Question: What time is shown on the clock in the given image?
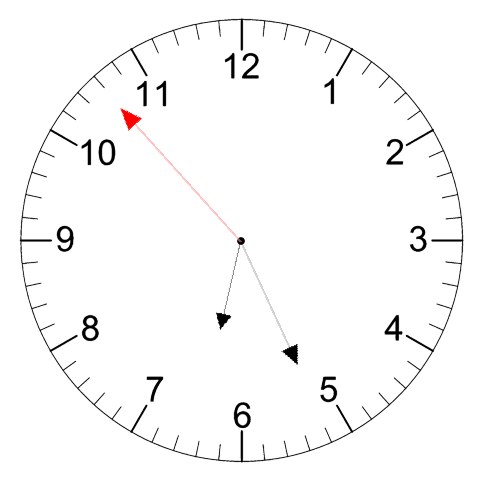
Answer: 06:25:53